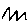
Label: zigzag